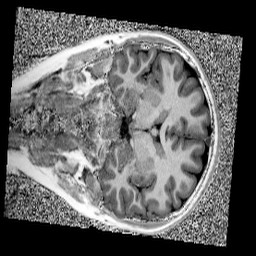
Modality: UNIT1
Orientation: coronal
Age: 10
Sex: female
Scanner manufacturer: siemens
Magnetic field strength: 3 T
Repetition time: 4 s
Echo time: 0.00303 s